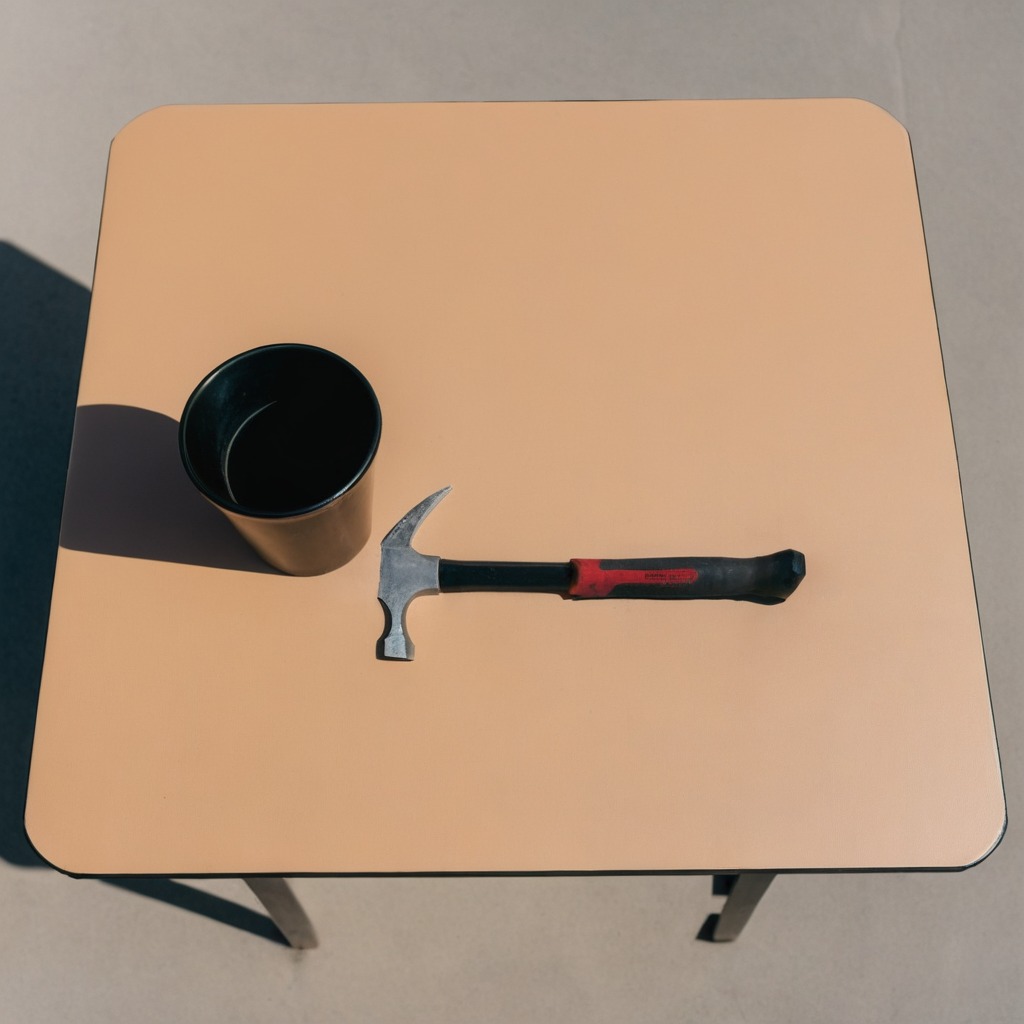
A hammer lies on a utility table in a temporary outdoor tool station.